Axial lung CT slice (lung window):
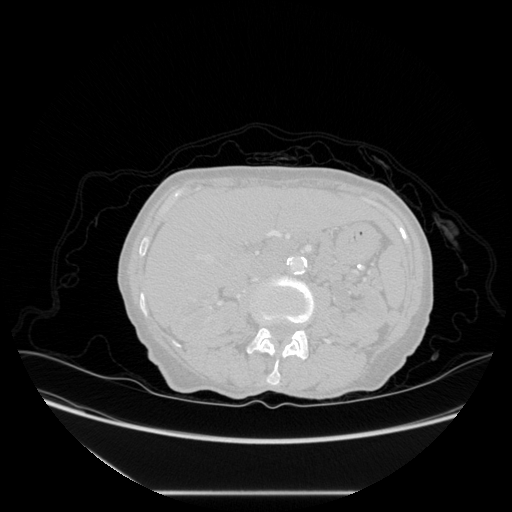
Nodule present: no